Interaction volume radius: 5 \u00c5
Interaction volume height: 20 \u00c5
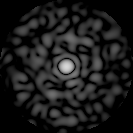
Disorder parameter: 0.8346